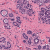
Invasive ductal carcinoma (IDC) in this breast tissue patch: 0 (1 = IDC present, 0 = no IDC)